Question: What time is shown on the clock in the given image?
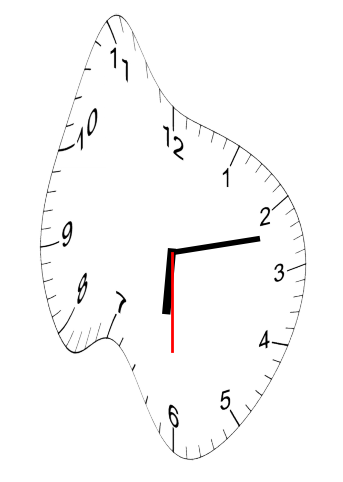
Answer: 06:12:30